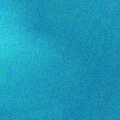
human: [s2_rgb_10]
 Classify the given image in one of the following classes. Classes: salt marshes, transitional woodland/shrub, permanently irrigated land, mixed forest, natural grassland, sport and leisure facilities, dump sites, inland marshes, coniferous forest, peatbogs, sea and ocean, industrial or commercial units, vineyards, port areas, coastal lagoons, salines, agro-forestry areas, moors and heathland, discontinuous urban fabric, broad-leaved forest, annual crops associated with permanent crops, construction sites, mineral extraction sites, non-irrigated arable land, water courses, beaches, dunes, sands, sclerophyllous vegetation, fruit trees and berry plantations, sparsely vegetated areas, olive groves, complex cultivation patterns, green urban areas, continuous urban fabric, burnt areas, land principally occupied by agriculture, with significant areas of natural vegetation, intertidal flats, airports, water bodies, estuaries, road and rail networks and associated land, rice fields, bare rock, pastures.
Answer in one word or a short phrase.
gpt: sea and ocean